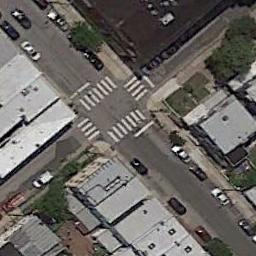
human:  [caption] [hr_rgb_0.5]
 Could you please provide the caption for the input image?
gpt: There are several moving vehicles on the road at the intersection, With many buildings and some trees around the intersection .

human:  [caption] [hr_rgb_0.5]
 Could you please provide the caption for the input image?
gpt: There is a red house near the crossroads .

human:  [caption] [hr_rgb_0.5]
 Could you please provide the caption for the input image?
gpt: There are many buildings of different shapes and sizes beside the intersection .

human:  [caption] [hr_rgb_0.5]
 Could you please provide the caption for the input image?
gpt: An intersection with normal traffic is between some buildings .

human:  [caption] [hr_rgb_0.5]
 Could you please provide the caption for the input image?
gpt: There are some gray buildings and a white building beside the intersection .